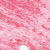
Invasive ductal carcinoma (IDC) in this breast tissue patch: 0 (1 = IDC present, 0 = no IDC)